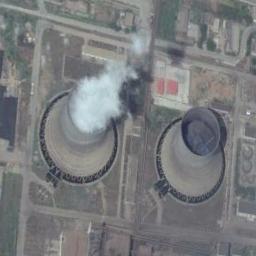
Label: thermal_power_station